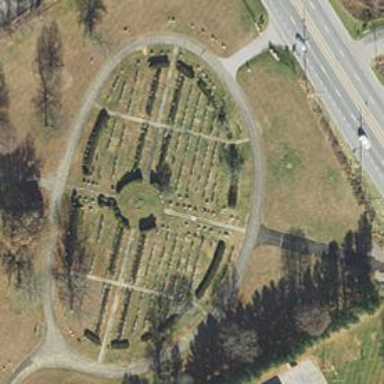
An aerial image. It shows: Cemetery.